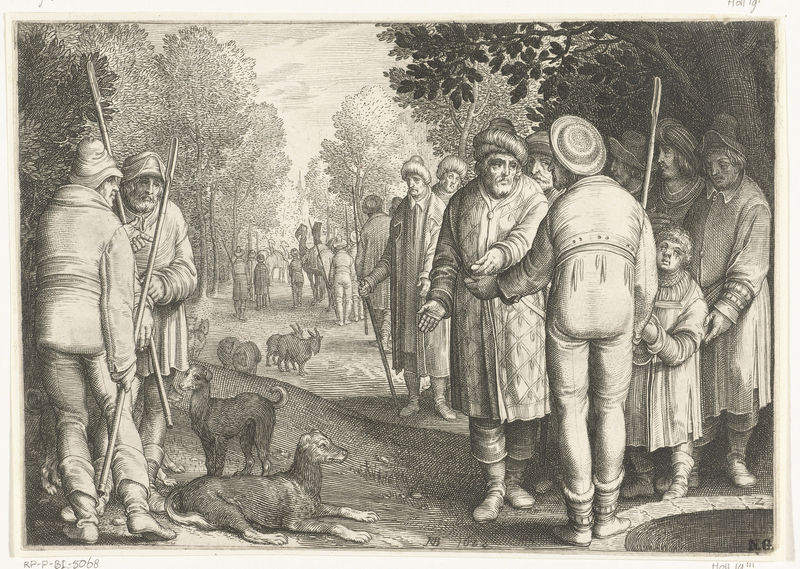
Titel: Jozef wordt door zijn broers verkocht aan kooplieden bij de put
Künstler: Nicolaes de Bruyn
Standort: Amsterdam
Institution: Rijksmuseum
Schlagwörter: baum, laub, mann, wolken, bäume, hut, männer, hund, hunde, weg, wiese, gespräch, leute, mützen, mantel, kind, wald, stab, soldaten, druck, schwarzweiß, speer, bock, turban, spalier, ziege, ziegen, spieß, jag